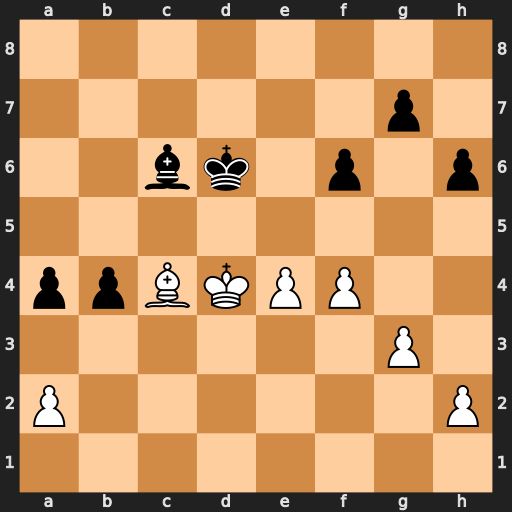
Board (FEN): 8/6p1/2bk1p1p/8/ppBKPP2/6P1/P6P/8
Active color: w
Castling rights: -
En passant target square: -
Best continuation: e5+ fxe5+ fxe5+ Kd7 Kc5